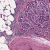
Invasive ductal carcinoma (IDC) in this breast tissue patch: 1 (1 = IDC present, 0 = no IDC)